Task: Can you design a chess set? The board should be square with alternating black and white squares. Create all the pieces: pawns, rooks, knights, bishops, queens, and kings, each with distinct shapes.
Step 2106:
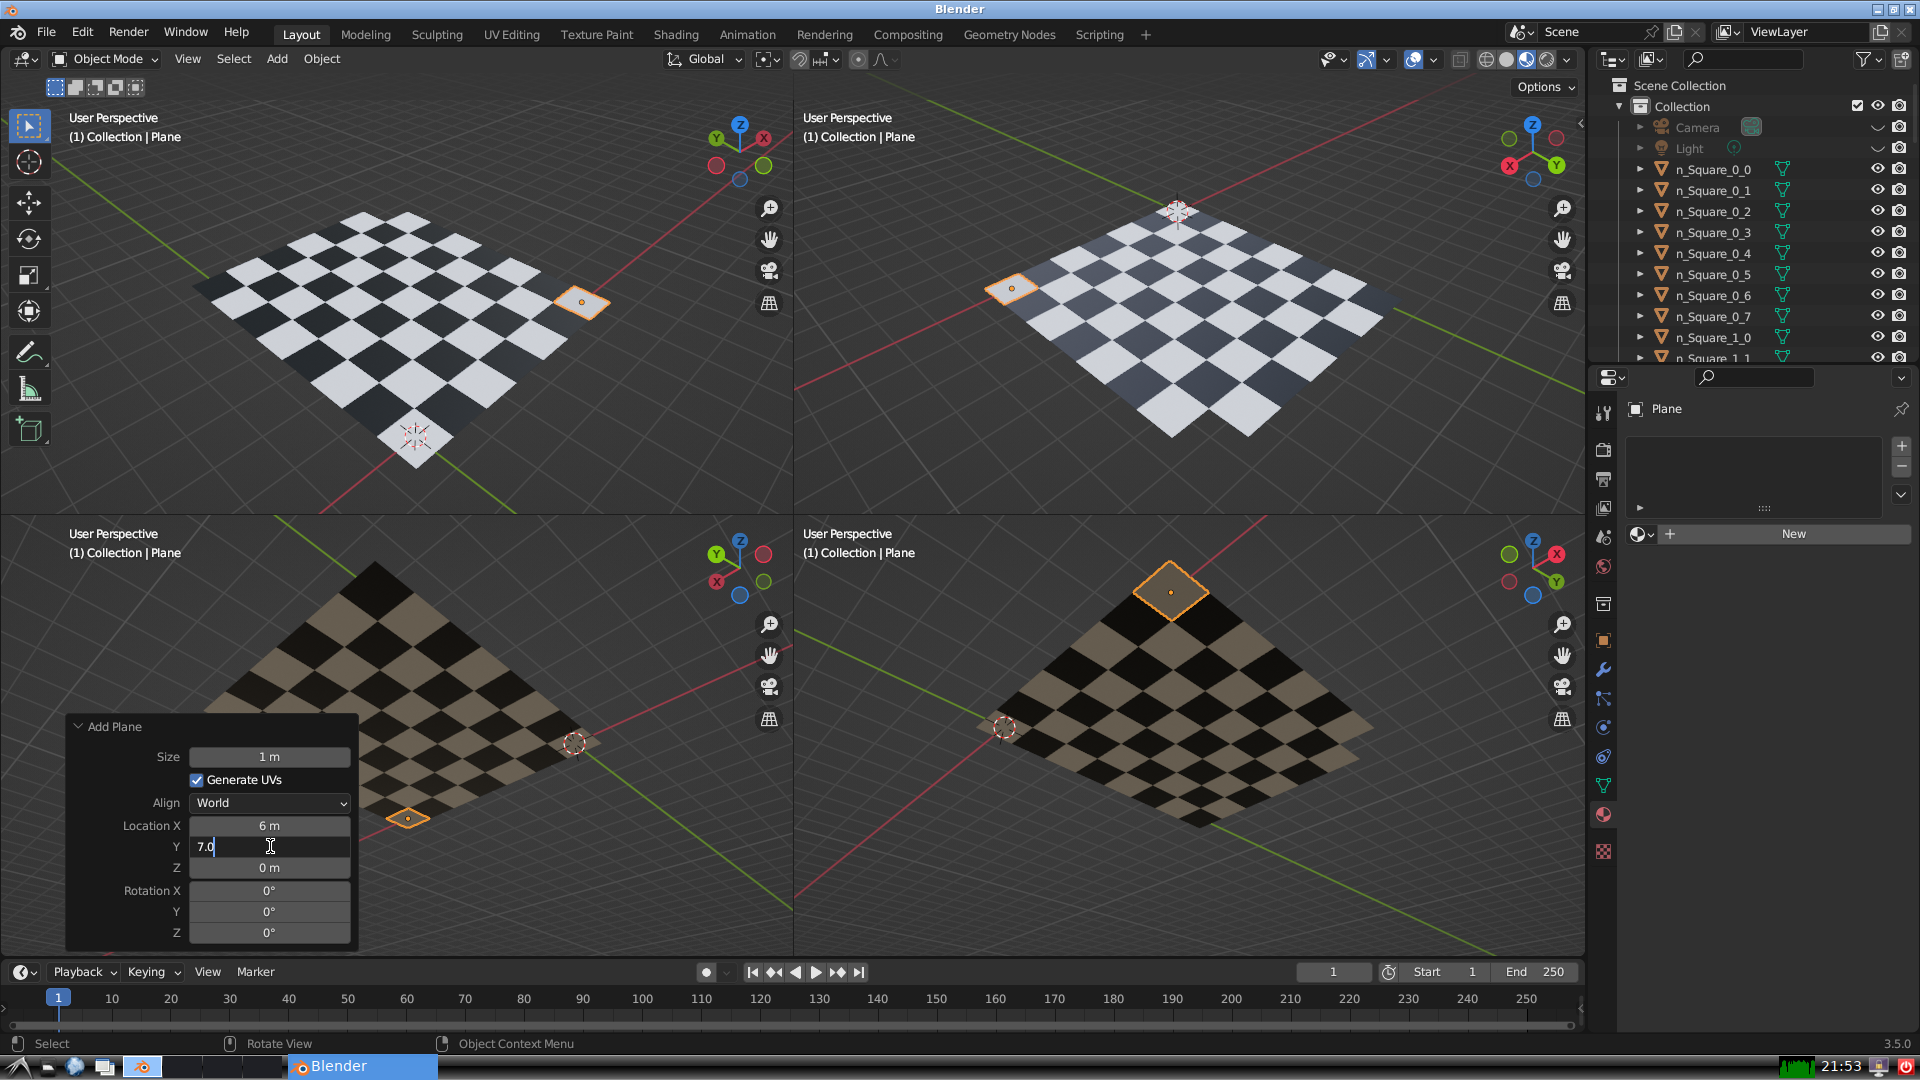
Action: {"key_press": ['Return']}